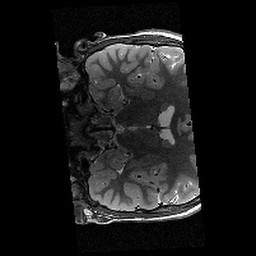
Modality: T2w
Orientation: coronal
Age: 10
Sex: male
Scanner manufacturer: siemens
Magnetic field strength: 3 T
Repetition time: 9.23 s
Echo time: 0.067 s